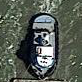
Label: civil